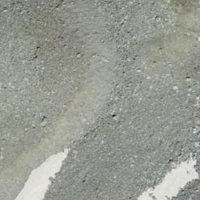
EUNIS habitat code: 48
Species observed at this site:
Achillea nana